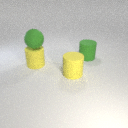
large yellow rubber cylinder behind large yellow rubber cylinder